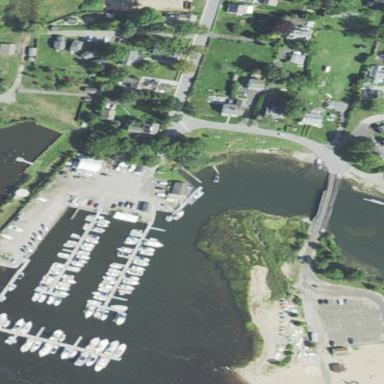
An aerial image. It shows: Marina on leisure land.